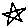
Label: star